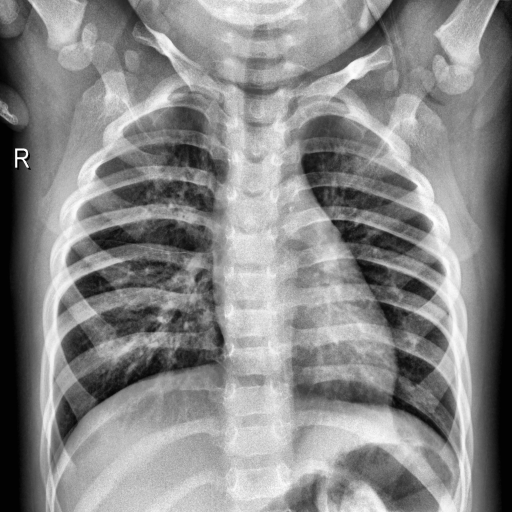
Finding: NORMAL